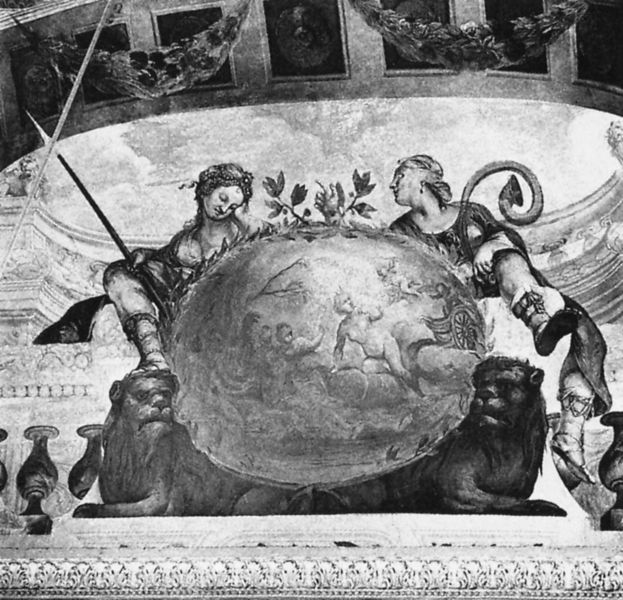
Titel: Freskenzyklus der Jagdgöttin Diana in Schloss Lustheim
Künstler: Francesco Rosa
Standort: Schleißheim, Schloss Lustheim (EU - D - Bayern)
Schlagwörter: blätter, gemälde, gott, himmel, mann, nackt, frauen, menschen, blume, frau, grau, zeichnung, tiere, bild, horn, erde, decke, girlande, oval, statue, vase, rad, wagen, lanze, detail, wandgemälde, wandmalerei, stuck, foto, fotografie, schild, krank, medaillon, balustrade, schwarzweiß, allegorie, lorbeer, göttin, girlanden, löwen, götter, teufel, satyr, vision, löwe, speer, deckengemälde, welt, athene, waser, diana, feston, balluster, festons, illusionistisch, sper, deckenbemalung, prophezeihung